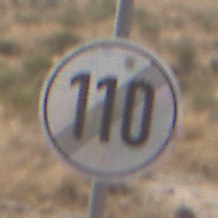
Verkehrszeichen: EndeGeschwindigkeit110
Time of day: Midday
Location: Outdoor (Nature)
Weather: PartlyCloudy
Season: NotSpecified
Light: Natural